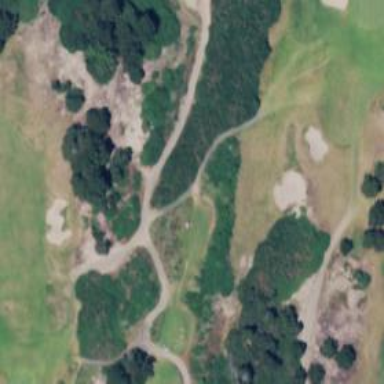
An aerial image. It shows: Golf cartpath that is also road path.